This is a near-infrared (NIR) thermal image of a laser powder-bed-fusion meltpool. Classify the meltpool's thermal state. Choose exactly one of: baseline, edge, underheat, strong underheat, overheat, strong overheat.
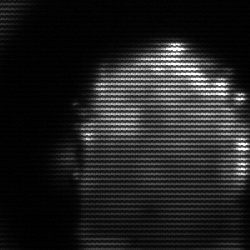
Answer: baseline